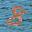
Label: 8